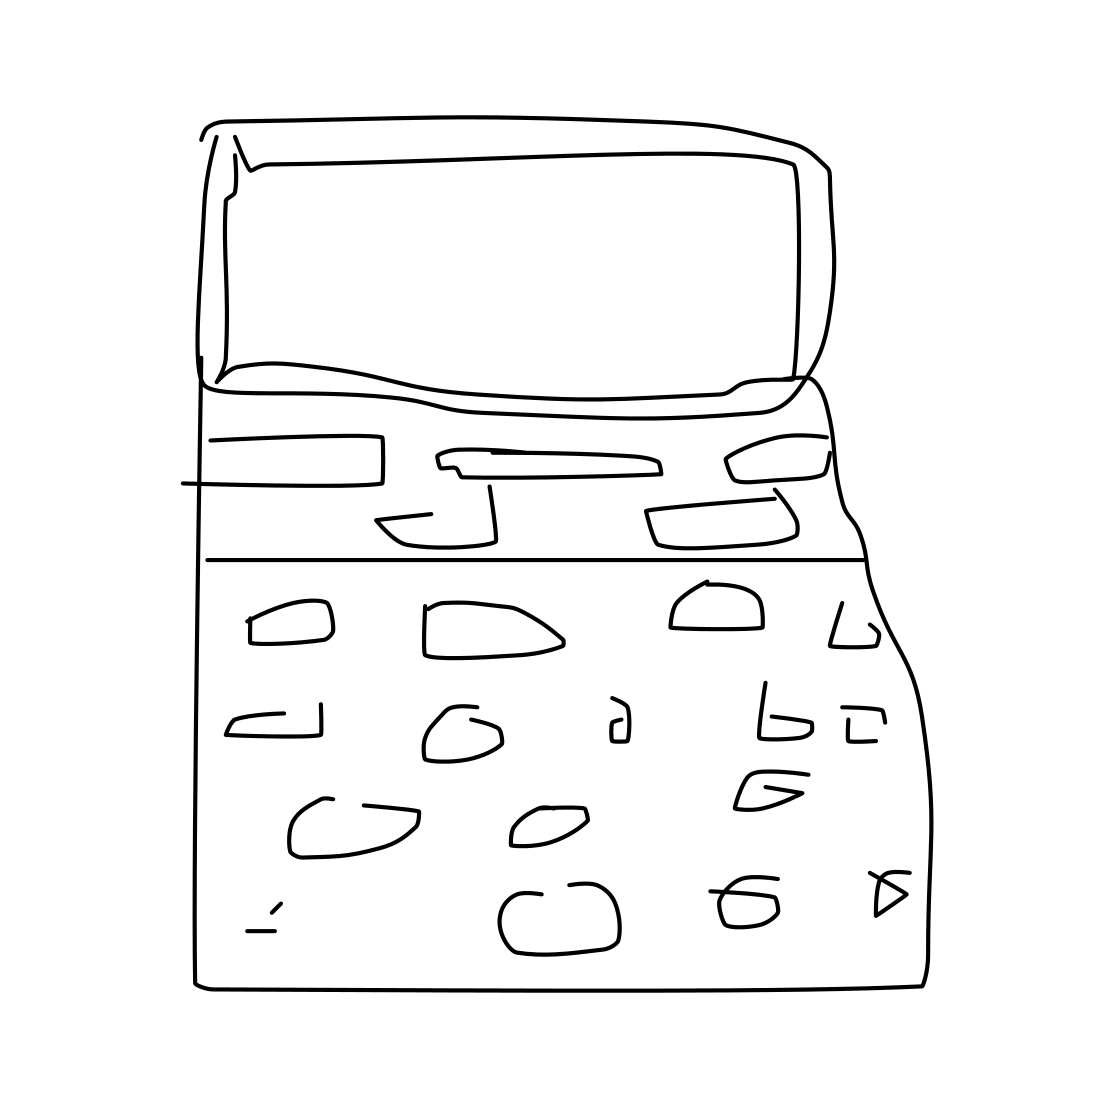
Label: calculator